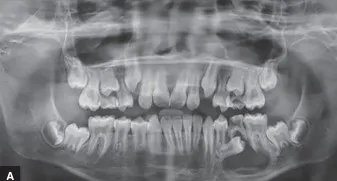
Panoramic radiographs: : Preoperative OPG.
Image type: radiology (x_ray)